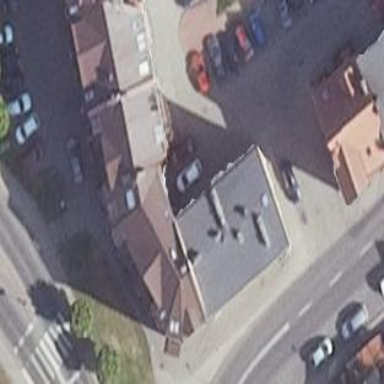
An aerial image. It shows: Residential building.